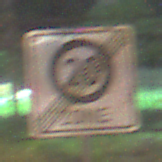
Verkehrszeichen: EndeZone20
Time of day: Night
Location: Outdoor (Suburban)
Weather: PartlyCloudy
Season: NotSpecified
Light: Artificial